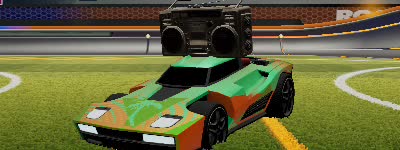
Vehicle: breakout